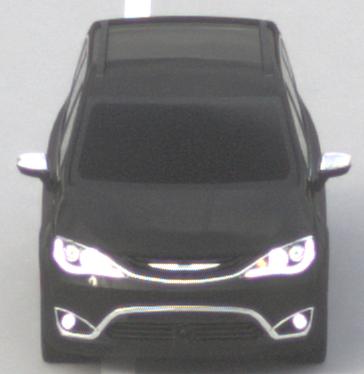
Make: Chrysler
Model: Pacifica
Detailed model: -
Model produced from: 2016
Model produced until: 2020
Doors: 5
Color: black
Road condition: dry road
Daytime: morning or afternoon
Contrast: low contrast